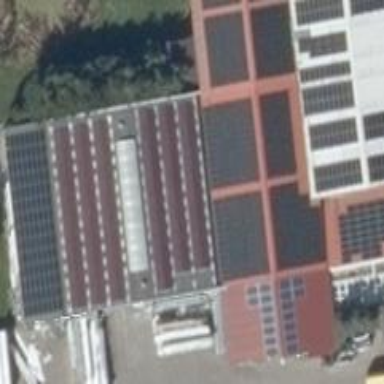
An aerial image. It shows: Solar photovoltaic panel generating electricity through small installation.